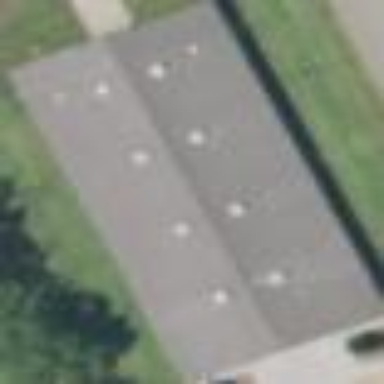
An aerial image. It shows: Community center serving as events venue.